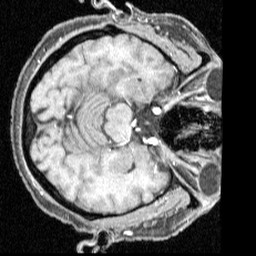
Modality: angio
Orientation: axial
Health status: ill
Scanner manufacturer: siemens
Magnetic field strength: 1.5 T
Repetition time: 0.039 s
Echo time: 0.00502 s